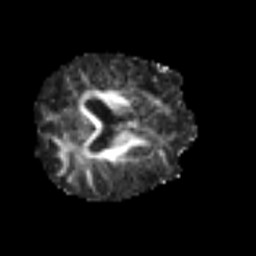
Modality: FA
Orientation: axial
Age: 66
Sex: male
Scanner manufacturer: siemens
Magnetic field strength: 3 T
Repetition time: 6.1 s
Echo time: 0.101 s